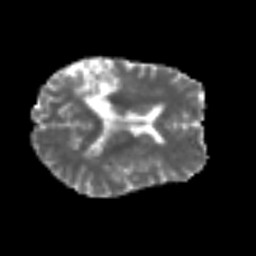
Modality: MD
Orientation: axial
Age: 68
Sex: female
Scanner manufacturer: siemens
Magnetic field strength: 3 T
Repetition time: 6.1 s
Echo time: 0.101 s